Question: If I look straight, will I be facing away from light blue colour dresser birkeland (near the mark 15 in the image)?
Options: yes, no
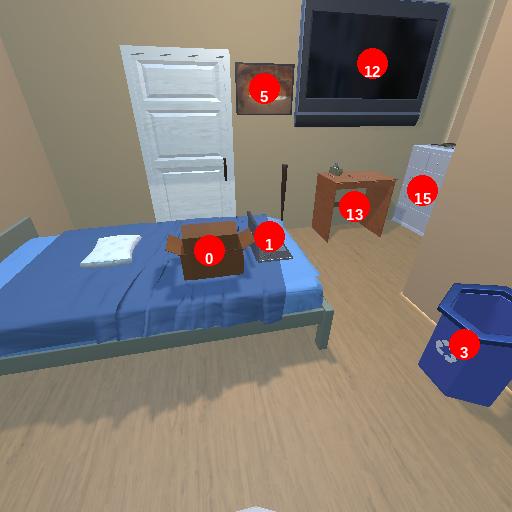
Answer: yes